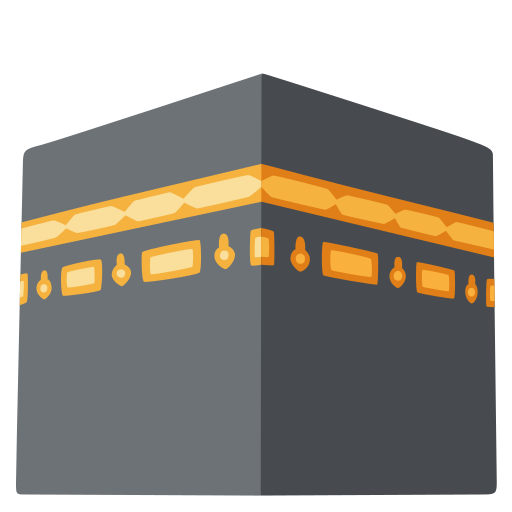
Emoji: 🕋